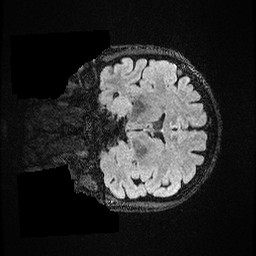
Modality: FLAIR
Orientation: coronal
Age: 51
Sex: female
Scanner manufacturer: ge
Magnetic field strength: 3 T
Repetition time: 4.802 s
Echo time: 0.1171 s